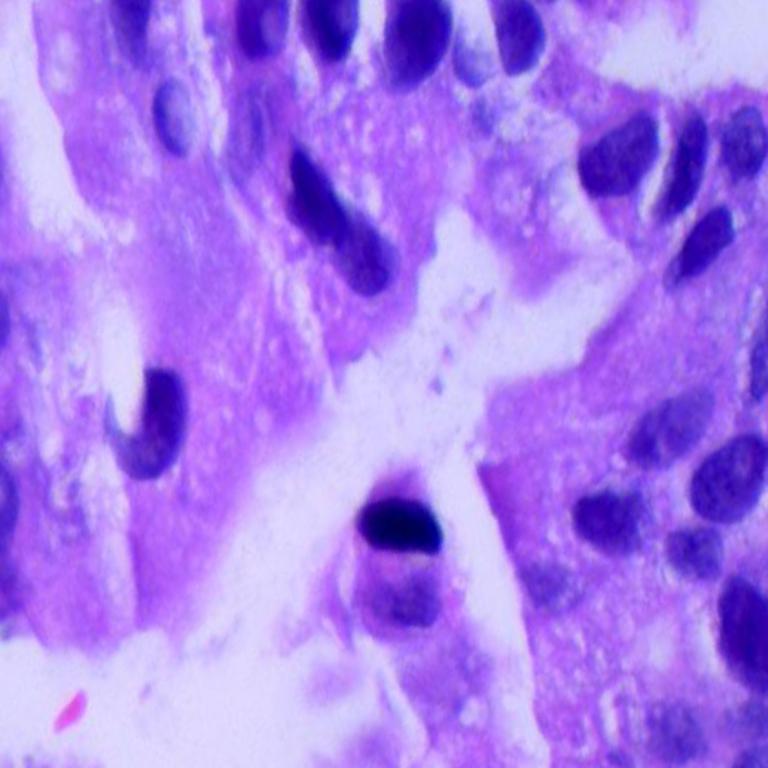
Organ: lung
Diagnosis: adenocarcinomas